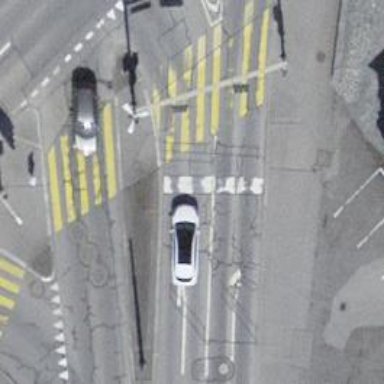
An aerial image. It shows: Zebra crossing controlled by traffic signals with zebra markings.